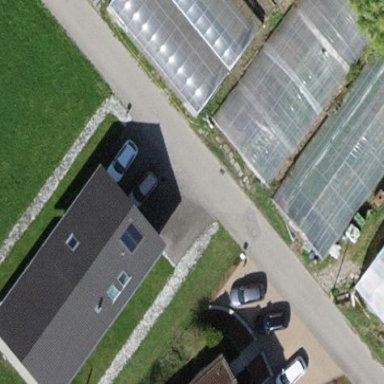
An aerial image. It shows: Greenhouse.